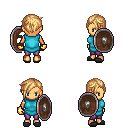
a pixel art fantasy rpg character, female body template, human, tanned skin, teal tunic, magenta pants, light blonde pixie cut hairstyle, gold gloves, gray slippers, shield, four views (front, back, left, right), 2x2 character sprite sheet, small pixel art, hard edges, no anti-aliasing